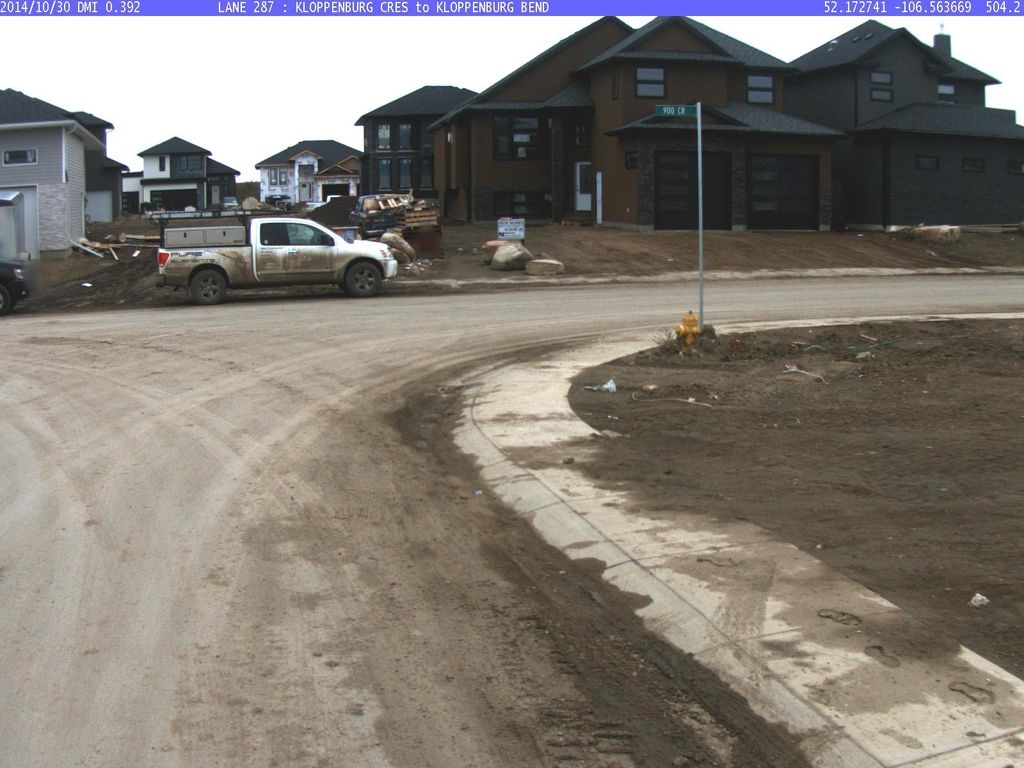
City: saskatoon